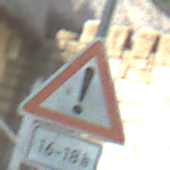
Verkehrszeichen: Gefahrenstelle
Zusatzzeichen unten: ZeitangabenOhneBeschraenkungAufWochentage1
Umgebung: Outdoor, Urban
Tageszeit: MorningAfternoon
Wetter: PartlyCloudy
Licht: Natural
Jahreszeit: NotSpecified
Kontrast: LowContrast